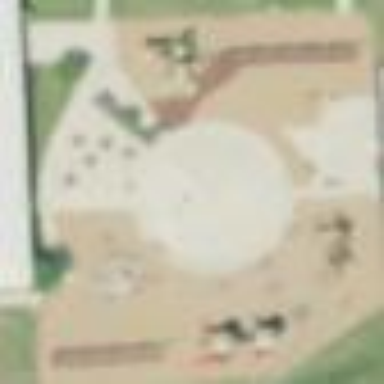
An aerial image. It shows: Playground area for leisure activities on the land.